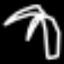
Label: palm tree